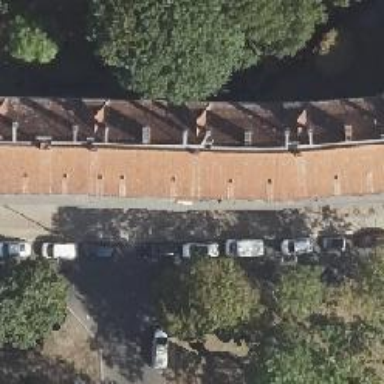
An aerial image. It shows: Hipped-roof building with apartments.